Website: home-depot
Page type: review-order
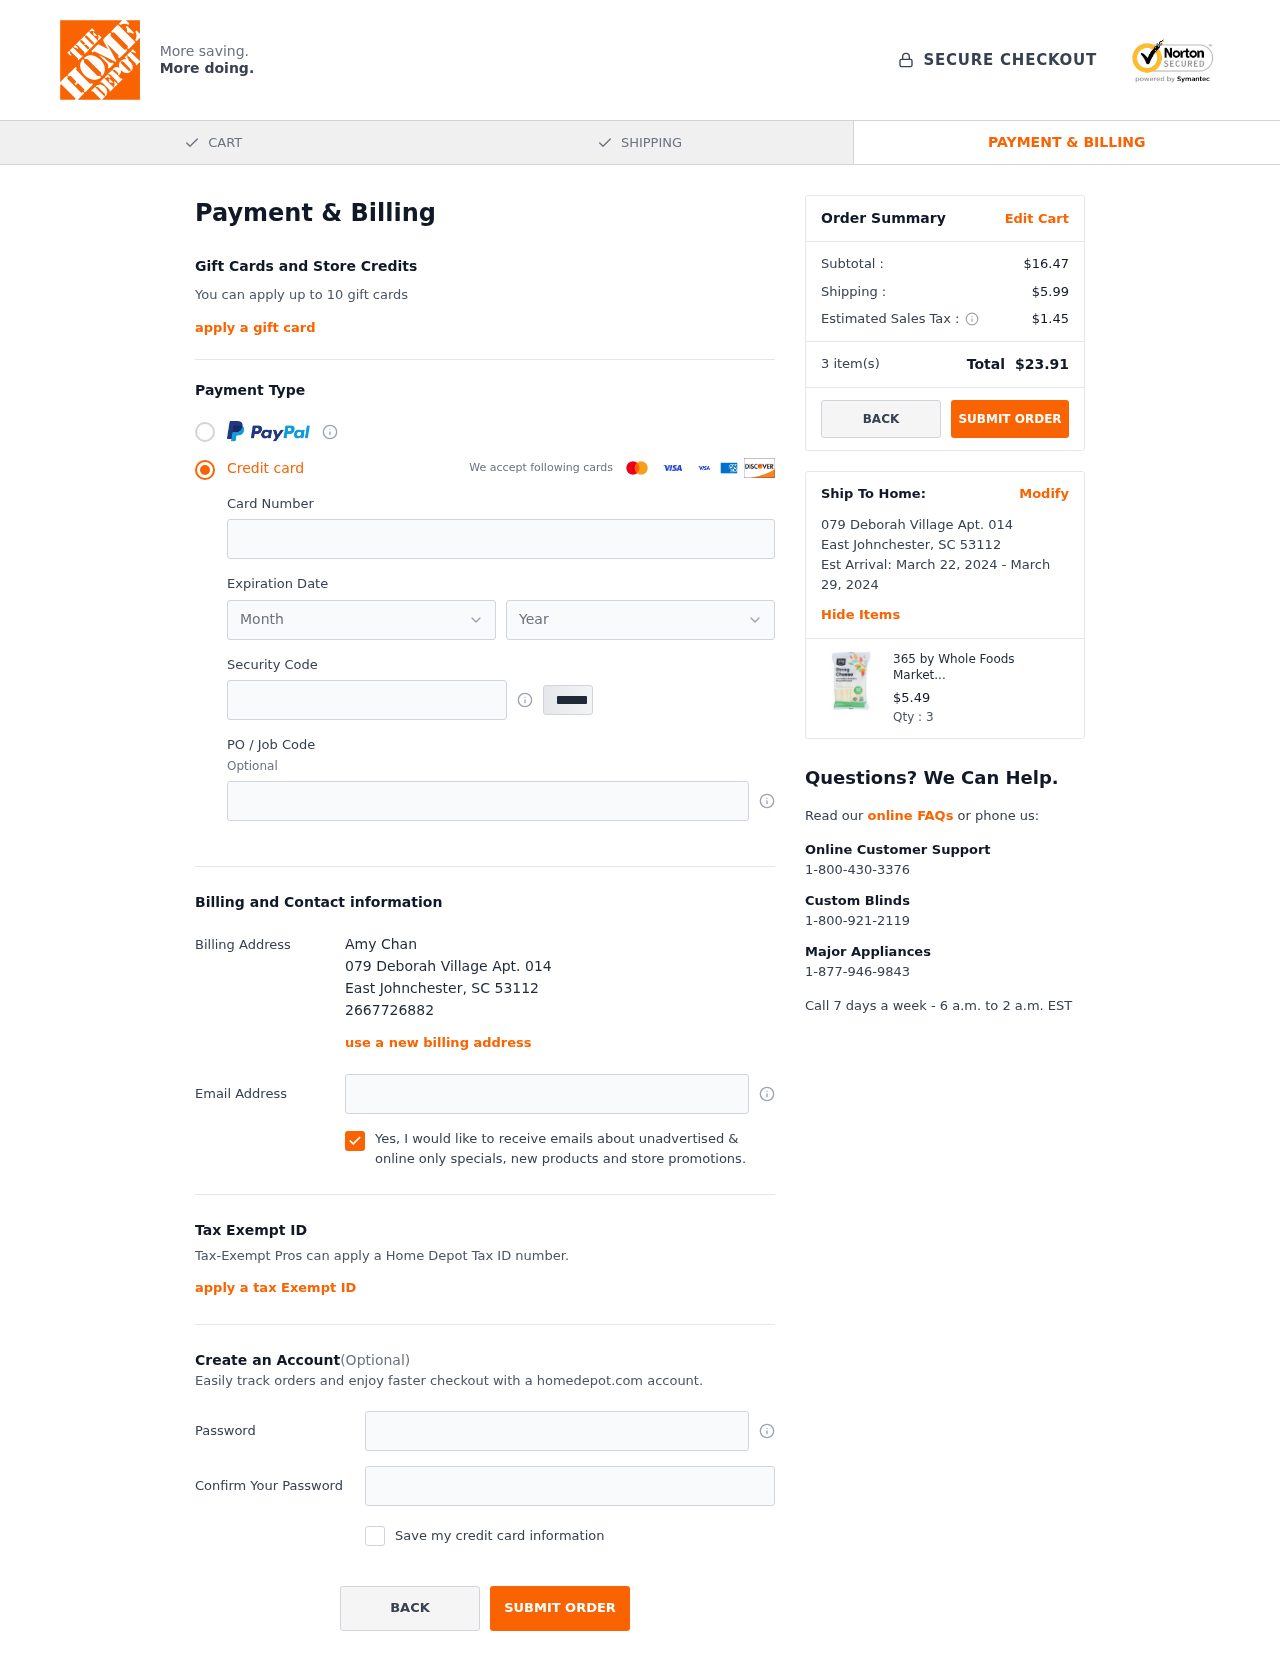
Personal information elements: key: PII_CARD_EXPIRY_MONTH
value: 01
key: PII_CARD_EXPIRY_YEAR
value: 26
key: PII_CITY
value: East Johnchester
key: PII_FULLNAME
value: Amy Chan
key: PII_PHONE
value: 2667726882
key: PII_POSTCODE
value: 53112
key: PII_STATE_ABBR
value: SC
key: PII_STREET
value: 079 Deborah Village Apt. 014
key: PII_CARD_NUMBER
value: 6579 7143 9655 9563
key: PII_CARD_CVV
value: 885
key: PII_EMAIL
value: amychan@hotmail.com
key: PII_POSTCODE_FULL
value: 53112
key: PII_POSTCODE_NUMERIC
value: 53112
Product elements: key: PRODUCT1_NAME
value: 365 by Whole Foods Market, String Cheese (12 - 1 Ounce Sticks), 12 Ounce (Packaging May Vary)
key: PRODUCT1_PRICE
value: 5.49
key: PRODUCT1_QUANTITY
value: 3
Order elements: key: ORDER_SUBTOTAL
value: $16.47
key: ORDER_SHIPPING_COST
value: $5.99
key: ORDER_TAX
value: $1.45
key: ORDER_NUM_ITEMS
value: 3
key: ORDER_TOTAL
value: $23.91
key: ORDER_SHIPPING_DATE
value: March 22, 2024
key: ORDER_DELIVERY_DATE
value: March 29, 2024